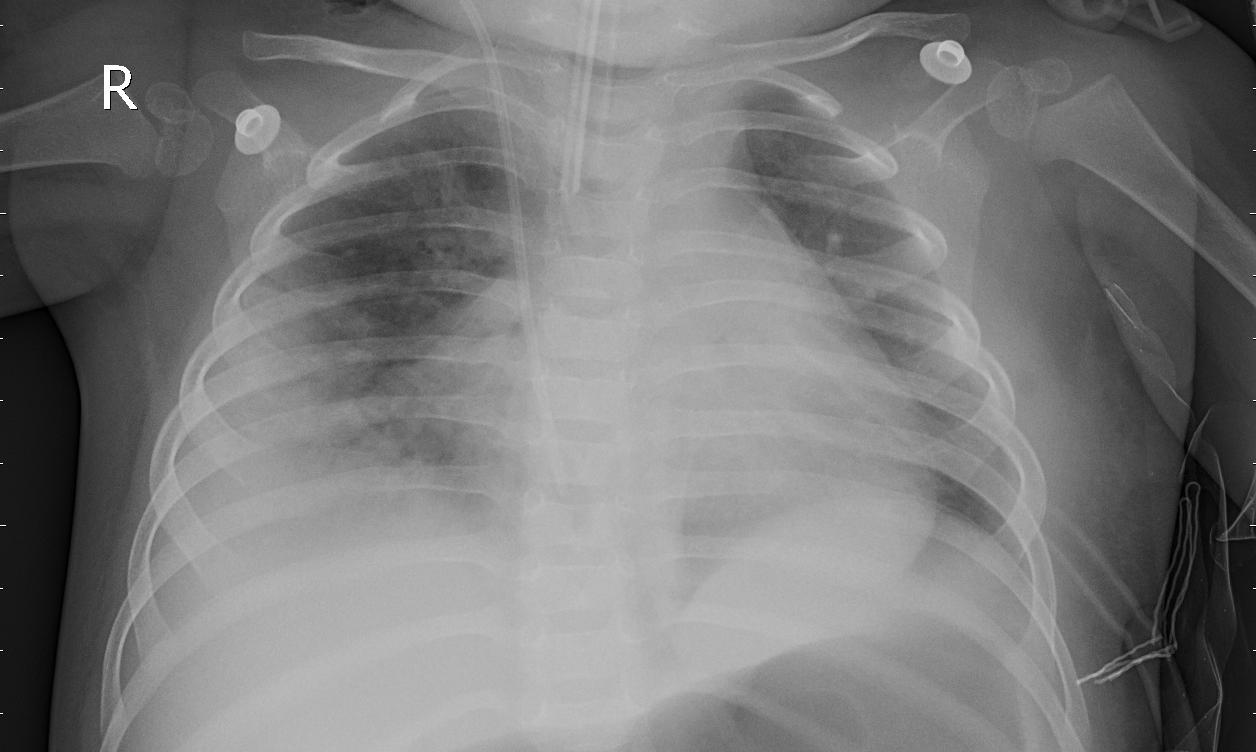
Diagnosis: PNEUMONIA